Question: Anyone care to explain what happened?
Originally, I tried to use 'text()' for a date and compare it with number
But I use a simple example here as my excel is too messy right now.
example:

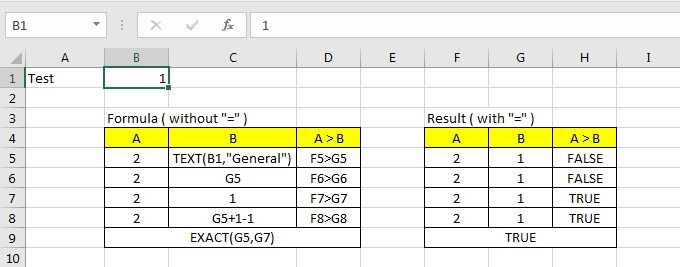
Answer: '"1"' and '1' are different things.
Excel can implicitly convert '"1"' to '1' in certain contexts, but '2 > "1"' does trigger that conversion. Instead, a number is always treated as "less than" text. (Hat-tip to <URL>
To address this, you can force a numeric conversion by writing (for example):
'''
= F5 > (0+G5)
'''